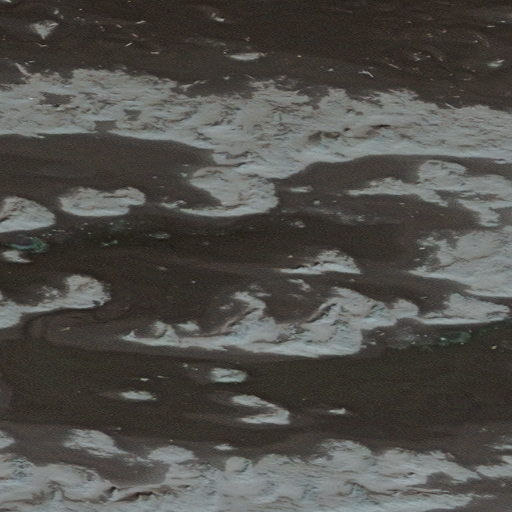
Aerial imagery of bar in Alaska named Strawberry Reef containing only unknown